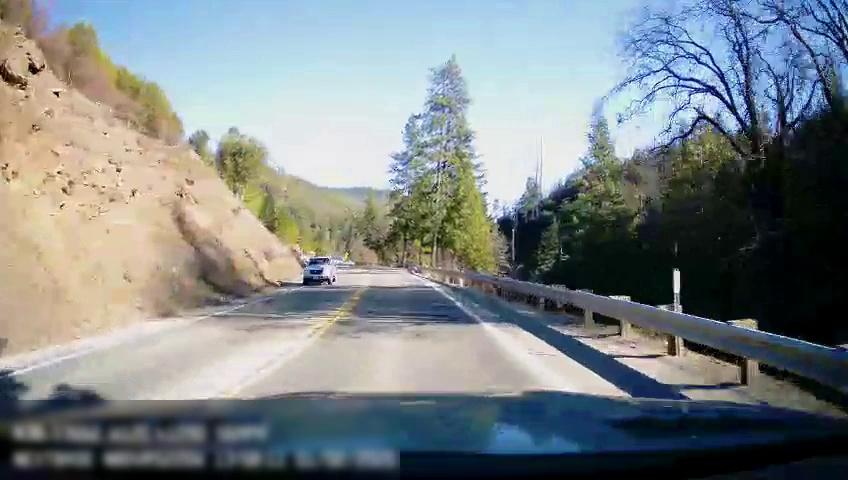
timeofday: Day
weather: Sunny
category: Drivable Space
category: Drivable Space
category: Vehicles | SUV
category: Lanes | Opposite Lane
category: Lanes | Current Lane
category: Lanes | Opposite Lane
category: Lanes | Current Lane